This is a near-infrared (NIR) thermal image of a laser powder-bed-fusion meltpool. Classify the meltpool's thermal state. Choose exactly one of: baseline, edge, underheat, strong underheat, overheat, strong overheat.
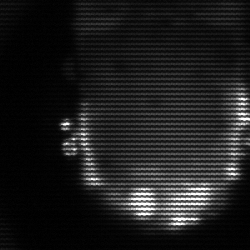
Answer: baseline